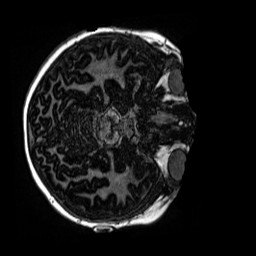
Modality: MP2RAGE
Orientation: axial
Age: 9
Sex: female
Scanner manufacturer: siemens
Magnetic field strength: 3 T
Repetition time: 4 s
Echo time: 0.00299 s